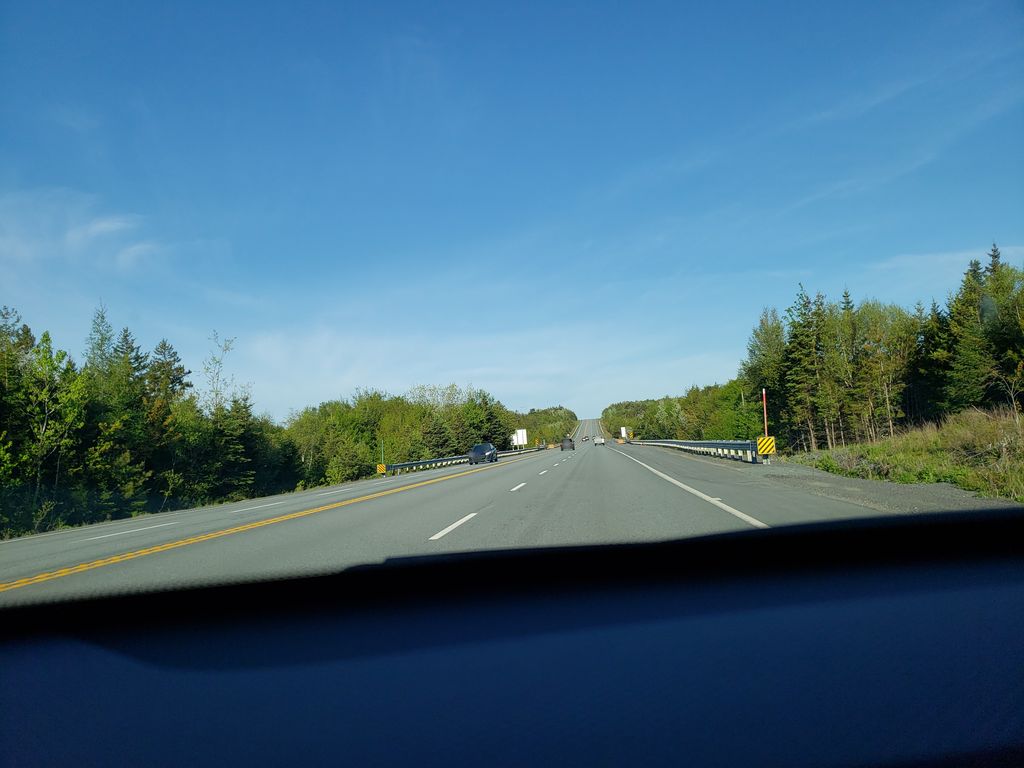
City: halifax